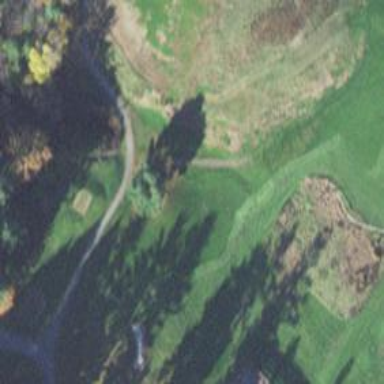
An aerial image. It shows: Service road used as golf cart path.